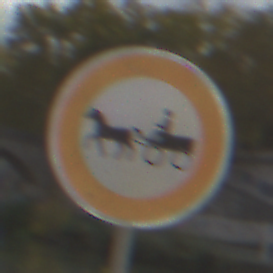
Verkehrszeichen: VerbotGespannfuhrwerke
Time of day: MorningAfternoon
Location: Outdoor (Suburban)
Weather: PartlyCloudy
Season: NotSpecified
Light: Natural